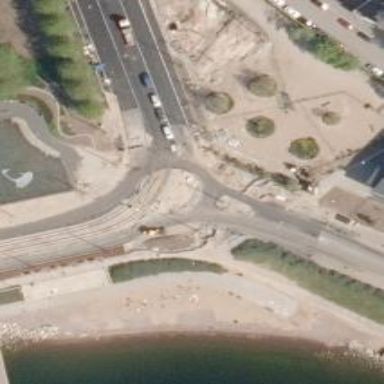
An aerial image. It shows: Tram railway with contact lines for electrification.